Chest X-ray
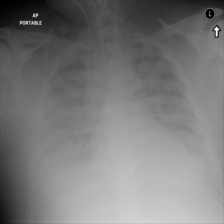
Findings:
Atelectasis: negative
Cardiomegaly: negative
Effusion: negative
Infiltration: negative
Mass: negative
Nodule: negative
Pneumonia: negative
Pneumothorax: negative
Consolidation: negative
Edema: negative
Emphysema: negative
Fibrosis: negative
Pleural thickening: negative
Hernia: negative